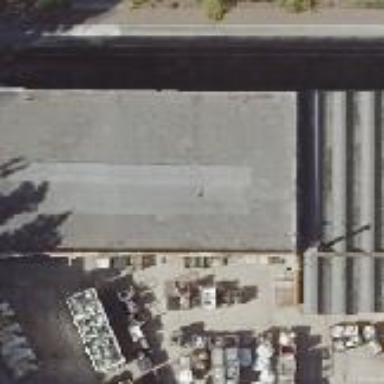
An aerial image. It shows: Industrial building.